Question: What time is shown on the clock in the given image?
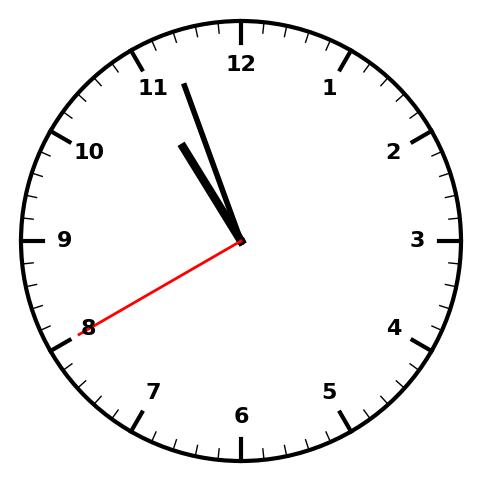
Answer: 10:56:40